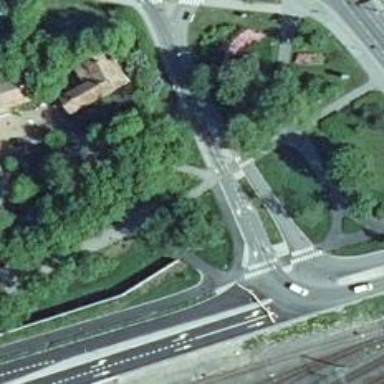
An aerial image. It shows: Asphalt footway with traffic island that includes crossing.